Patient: sex F, age 77
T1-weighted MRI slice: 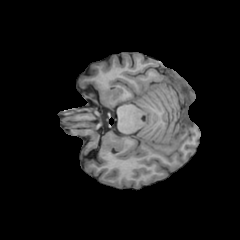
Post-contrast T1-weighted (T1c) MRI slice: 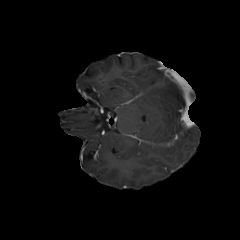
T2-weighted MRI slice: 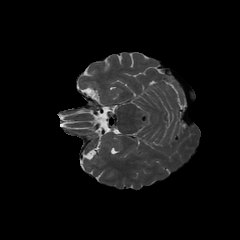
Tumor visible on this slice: no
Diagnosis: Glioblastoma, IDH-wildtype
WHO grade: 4